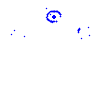
Particle: proton